Field crop: tomato
Growth stage: 2
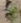
Species: solanum